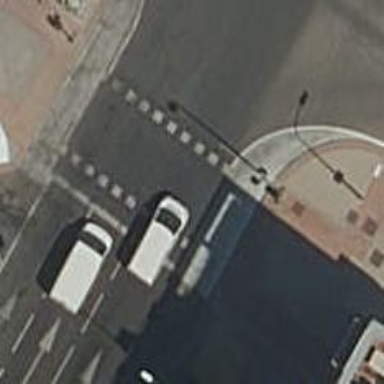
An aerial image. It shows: Road crossing with traffic signals.